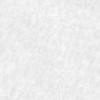
Label: no_change